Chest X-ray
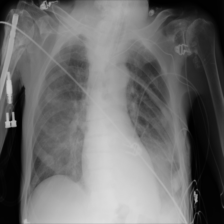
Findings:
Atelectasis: negative
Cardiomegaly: negative
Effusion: negative
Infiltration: negative
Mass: negative
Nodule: negative
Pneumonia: negative
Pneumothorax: negative
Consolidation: negative
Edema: negative
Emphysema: negative
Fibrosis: negative
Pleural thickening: negative
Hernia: negative